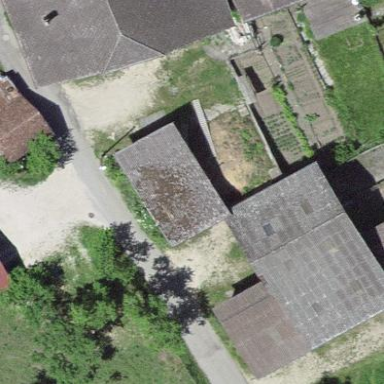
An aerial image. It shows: Garage building.